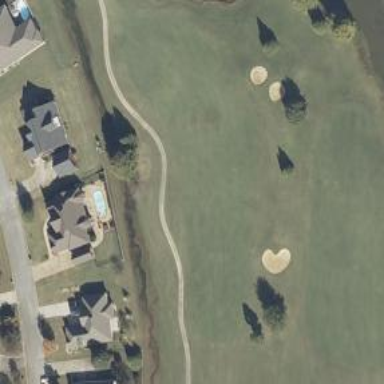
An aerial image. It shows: View of golf hole.